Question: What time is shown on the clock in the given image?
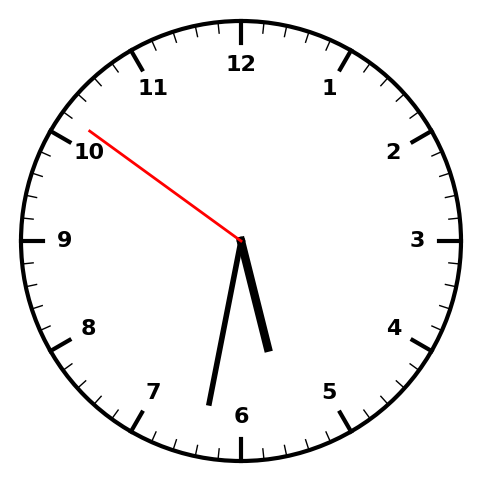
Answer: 05:31:51